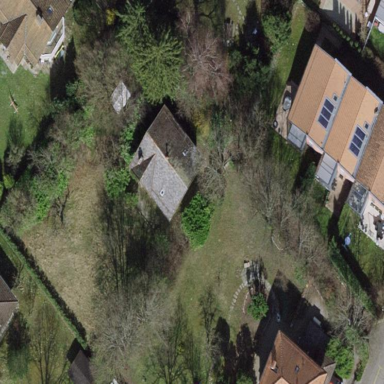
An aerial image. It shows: Garden surrounded by fence.